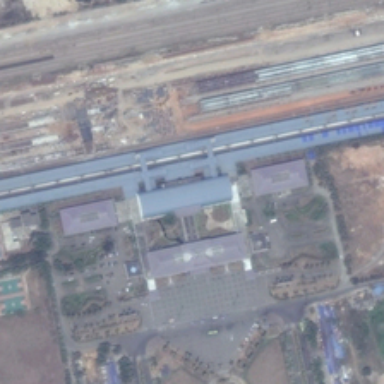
Several buildings are in one side of a railway station .